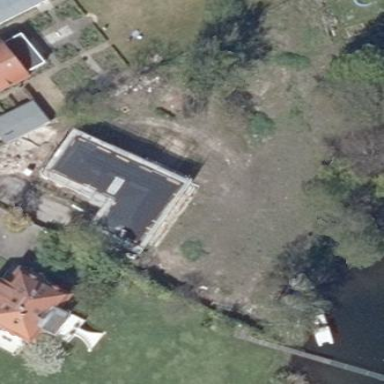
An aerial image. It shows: Detached building with hipped roof. The building is painted red.